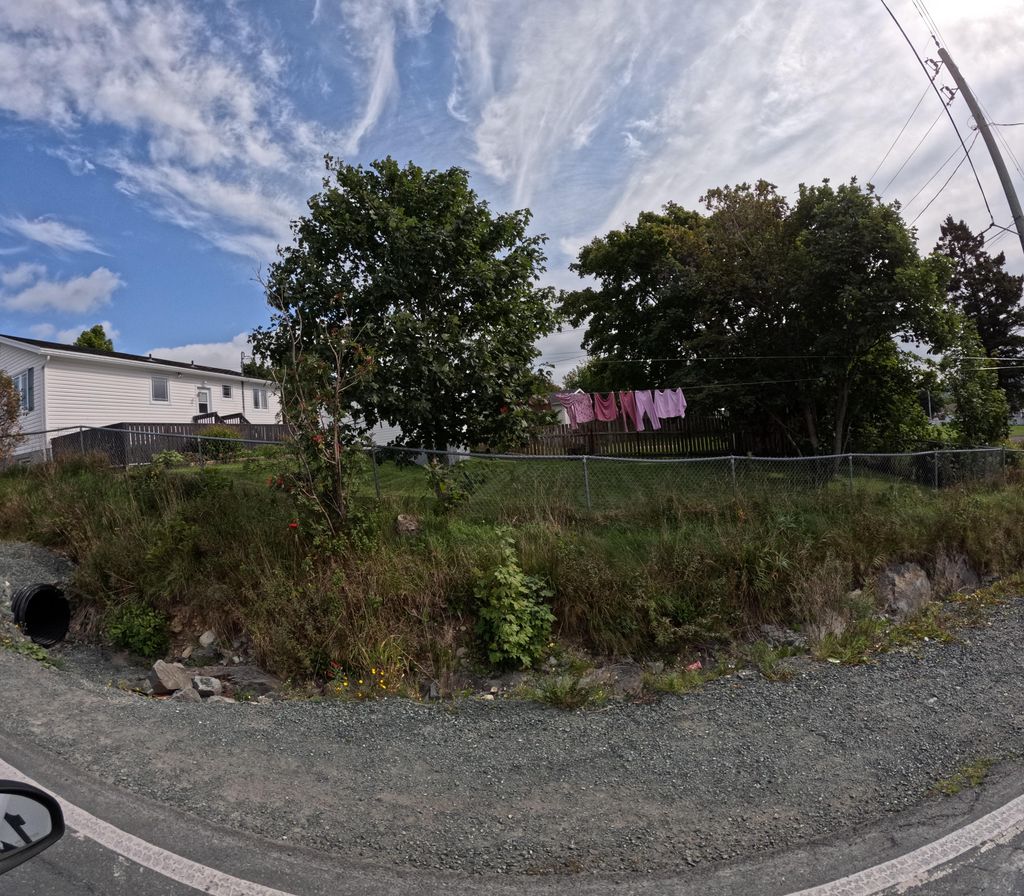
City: st_johns